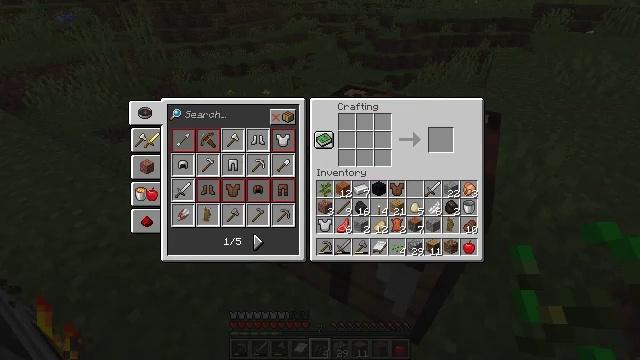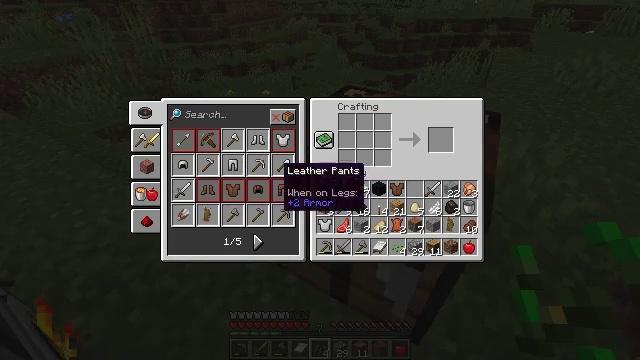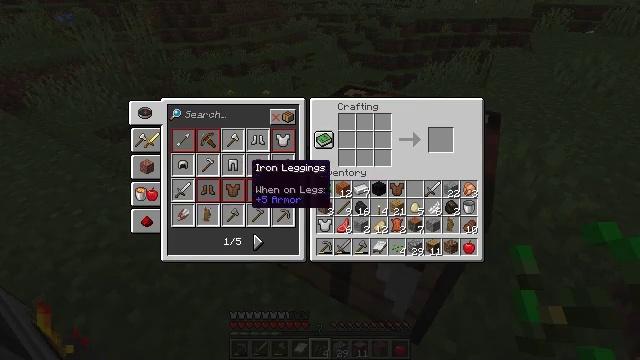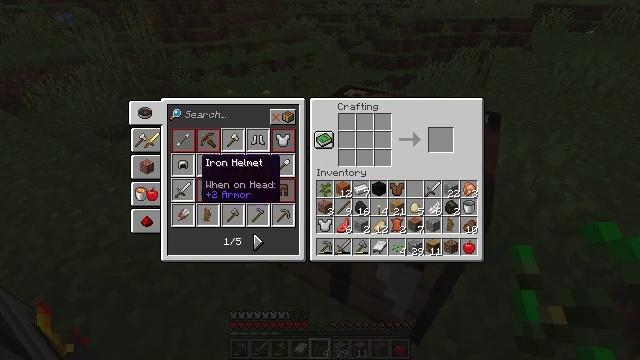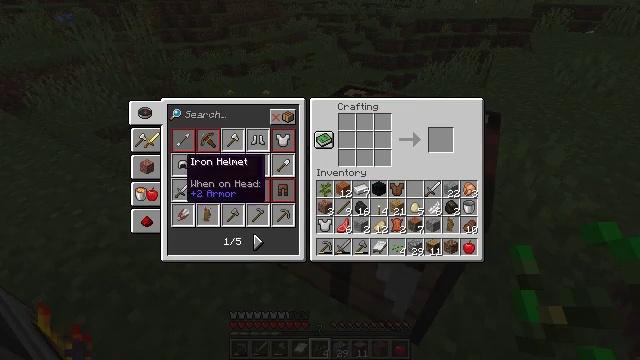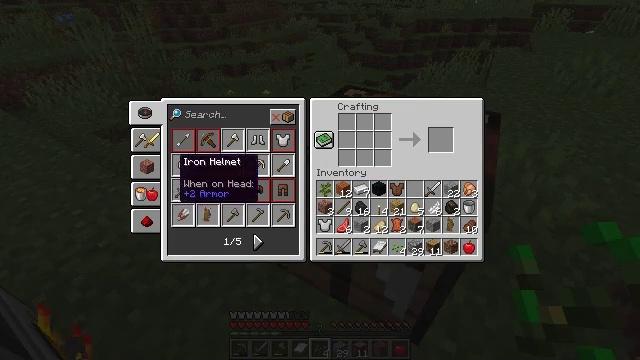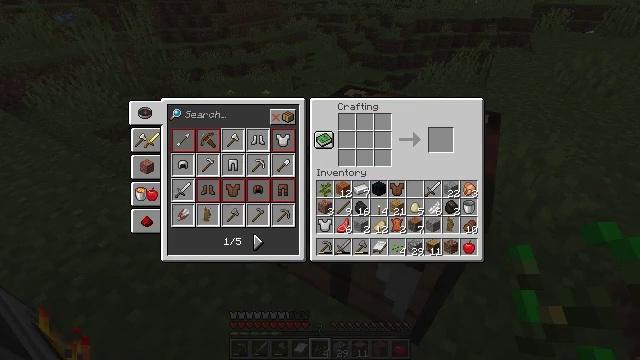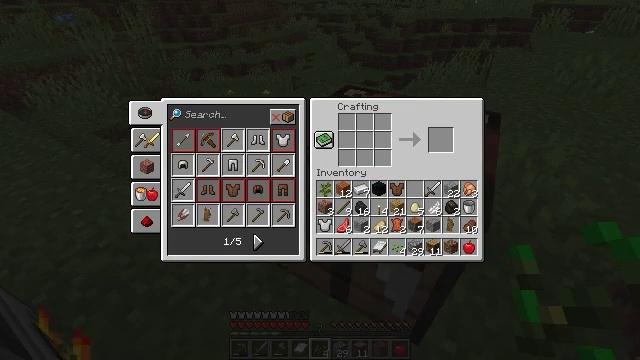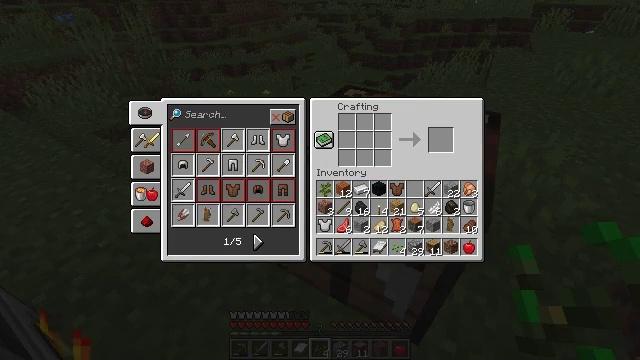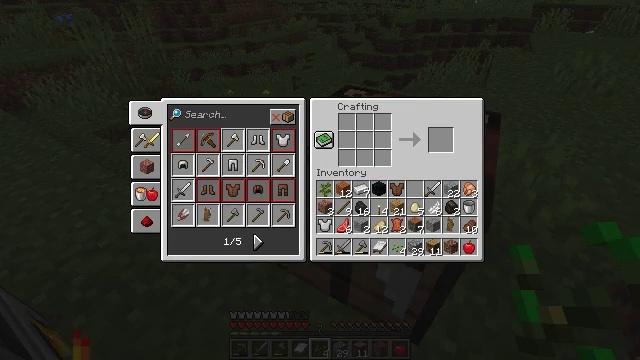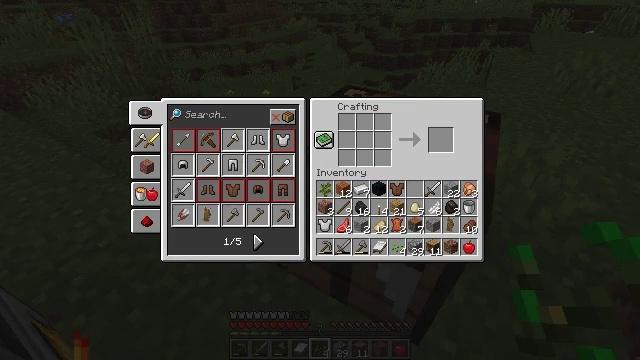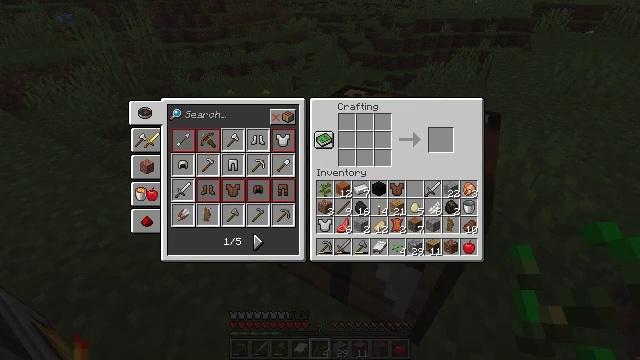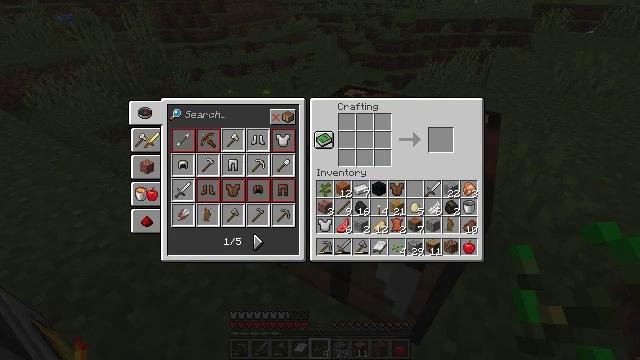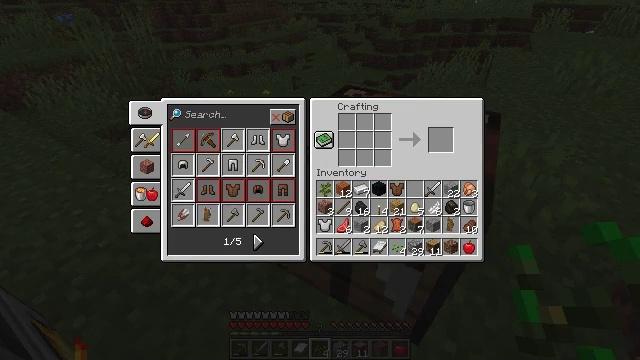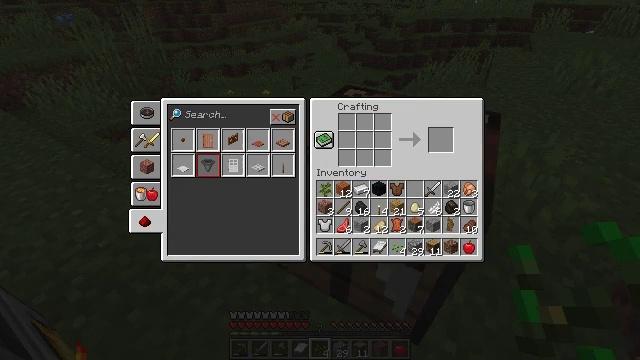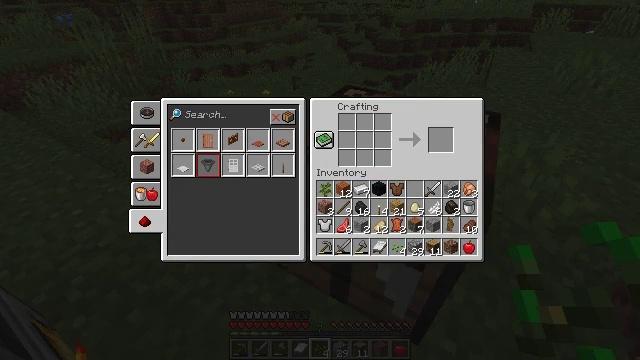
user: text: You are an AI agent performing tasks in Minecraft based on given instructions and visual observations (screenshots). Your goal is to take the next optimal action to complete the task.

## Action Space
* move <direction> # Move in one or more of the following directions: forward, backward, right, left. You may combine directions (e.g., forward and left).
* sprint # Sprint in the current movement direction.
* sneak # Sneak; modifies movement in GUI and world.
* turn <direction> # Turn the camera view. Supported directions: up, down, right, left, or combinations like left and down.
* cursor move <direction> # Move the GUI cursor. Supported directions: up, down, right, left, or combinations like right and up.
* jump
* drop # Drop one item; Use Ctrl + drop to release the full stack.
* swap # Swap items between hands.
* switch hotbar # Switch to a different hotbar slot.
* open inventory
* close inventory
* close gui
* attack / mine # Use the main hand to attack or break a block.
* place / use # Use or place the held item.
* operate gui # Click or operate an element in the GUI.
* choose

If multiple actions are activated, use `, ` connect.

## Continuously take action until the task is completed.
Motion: motion action
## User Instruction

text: Use a crafting table to make a campfire.
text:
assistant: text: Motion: cursor move left
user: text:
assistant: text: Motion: cursor move left
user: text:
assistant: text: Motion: cursor move left
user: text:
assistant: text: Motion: cursor move left
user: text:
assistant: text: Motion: no_op
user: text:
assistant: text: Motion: cursor move left
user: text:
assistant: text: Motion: cursor move left
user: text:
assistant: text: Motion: cursor move left
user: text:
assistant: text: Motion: cursor move left
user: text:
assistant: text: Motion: no_op
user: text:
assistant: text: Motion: no_op
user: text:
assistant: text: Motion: cursor move down
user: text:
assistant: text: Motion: no_op
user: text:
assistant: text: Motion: operate gui
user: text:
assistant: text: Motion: operate gui
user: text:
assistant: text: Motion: operate gui
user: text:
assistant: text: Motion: no_op
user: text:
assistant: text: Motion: no_op
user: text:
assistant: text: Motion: no_op
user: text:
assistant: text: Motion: no_op
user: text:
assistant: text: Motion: cursor move right
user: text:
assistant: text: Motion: cursor move right and up
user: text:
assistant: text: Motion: no_op
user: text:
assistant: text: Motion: no_op
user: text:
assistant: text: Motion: cursor move up
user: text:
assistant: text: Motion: cursor move up
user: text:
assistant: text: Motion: no_op
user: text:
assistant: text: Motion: no_op
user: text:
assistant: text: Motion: no_op
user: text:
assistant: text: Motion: no_op